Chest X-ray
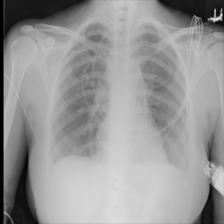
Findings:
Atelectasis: negative
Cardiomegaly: negative
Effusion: negative
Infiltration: negative
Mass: negative
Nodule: negative
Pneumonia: negative
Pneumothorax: negative
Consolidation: negative
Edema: negative
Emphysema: negative
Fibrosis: negative
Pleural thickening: negative
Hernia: negative